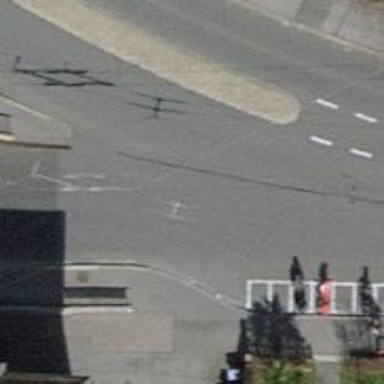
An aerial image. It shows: Service road with asphalt surface and trolley wires.